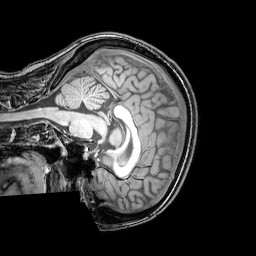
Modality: T1w
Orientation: sagittal
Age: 25
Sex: female
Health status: healthy
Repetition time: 0.081 s
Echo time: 0.037 s